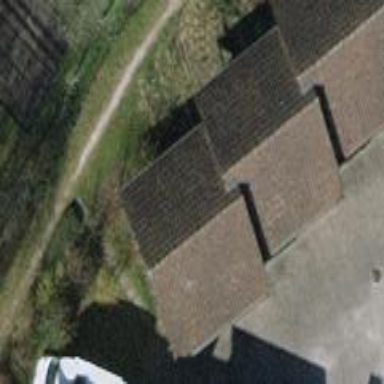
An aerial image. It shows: Group of garages.